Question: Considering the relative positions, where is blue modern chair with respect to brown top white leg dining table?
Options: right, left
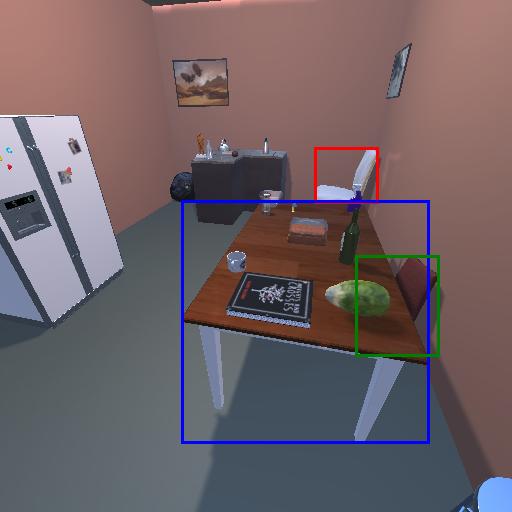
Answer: right